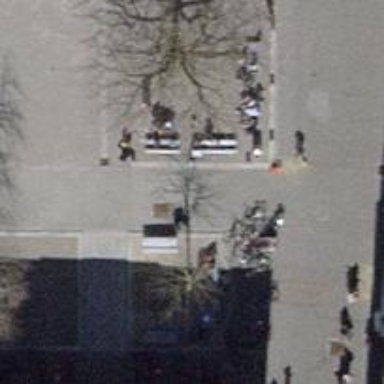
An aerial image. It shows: Bollard barrier.